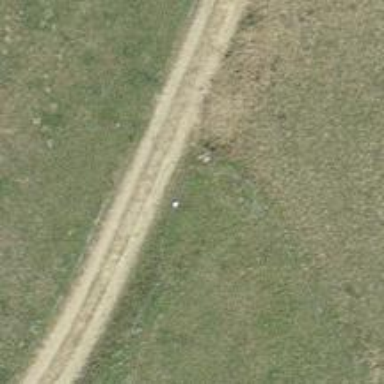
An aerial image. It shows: Track road with grade4 tracktype.